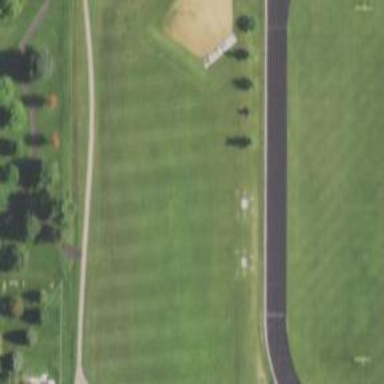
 suitable for American football and soccer."